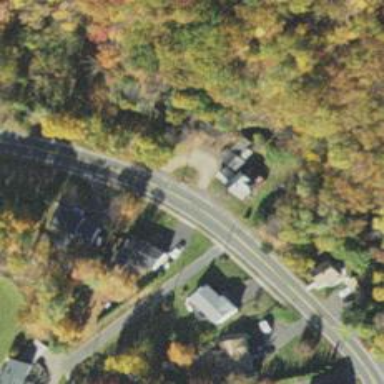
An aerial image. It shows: Tertiary road.